Question: A very commonly posted issue is to preserve the width of bars when there is a missing column in ggplot (e.g. <URL>.
'''
ggplot(mtcars, aes(factor(cyl), fill = factor(gear))) +
geom_bar(position = position_dodge(preserve = "single"))
'''

You'll note that in the group for 8 cylinders (far right) there is a missing column for green (gear=4). 'preserve="single"' has corrected the width, but the blue bar (gear=5) has shifted left to fill the void.
How can I prevent this? I want there to be a gap where green would have been.
Thank you for any help.
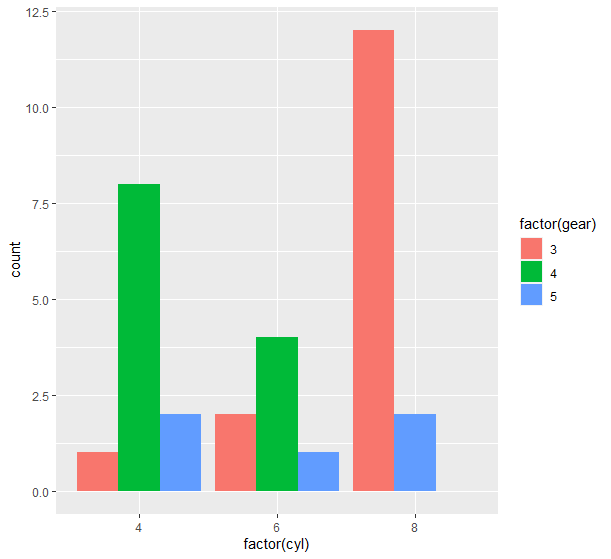
Answer: We get the frequency 'count' based on 'cyl', 'gear', expand the data with 'complete' to get all the combinations while 'fill'ing the count column 'n' with 0 (by default all the columns not mentioned in the 'complete' gets NA where there is a missing combination) and then plot with 'ggplot'
'''
library(dplyr)
library(tidyr)
library(ggplot2)
mtcars %>%
count(cyl, gear) %>%
complete(cyl = unique(cyl), gear = unique(gear),
fill = list(n = 0)) %>%
ggplot(aes(factor(cyl), n, fill = factor(gear))) +
geom_bar(stat = 'identity', position = 'dodge')
'''